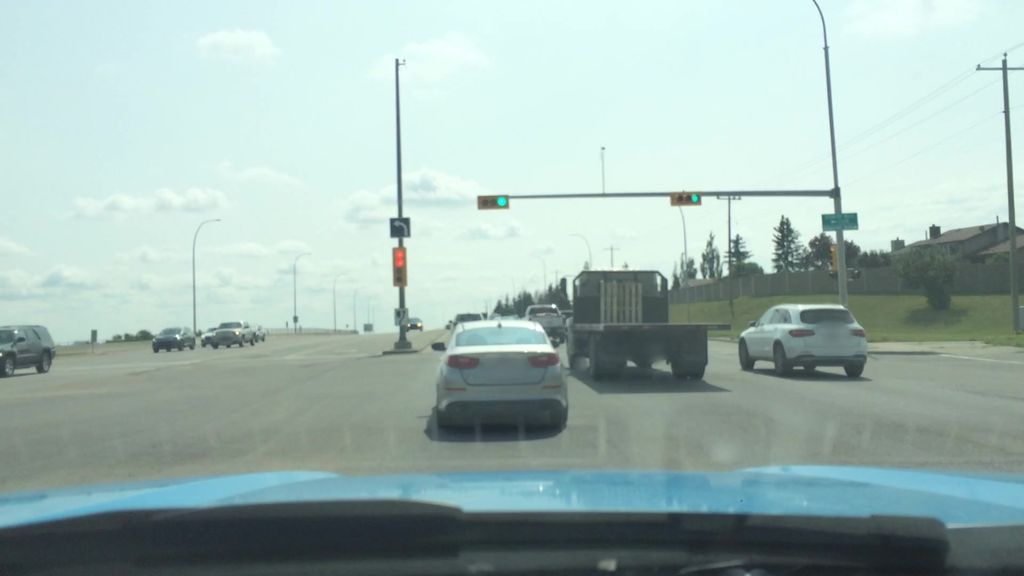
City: calgary